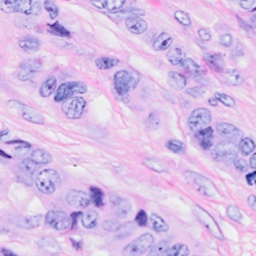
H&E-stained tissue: Breast